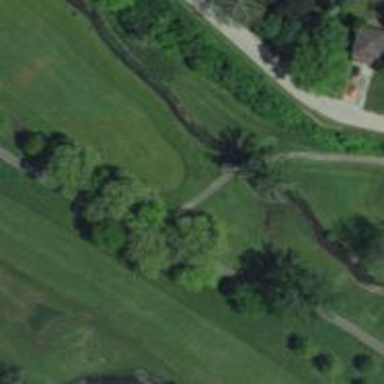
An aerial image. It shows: Service road designated as golf cart path.